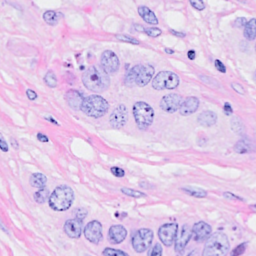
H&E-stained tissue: Breast